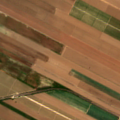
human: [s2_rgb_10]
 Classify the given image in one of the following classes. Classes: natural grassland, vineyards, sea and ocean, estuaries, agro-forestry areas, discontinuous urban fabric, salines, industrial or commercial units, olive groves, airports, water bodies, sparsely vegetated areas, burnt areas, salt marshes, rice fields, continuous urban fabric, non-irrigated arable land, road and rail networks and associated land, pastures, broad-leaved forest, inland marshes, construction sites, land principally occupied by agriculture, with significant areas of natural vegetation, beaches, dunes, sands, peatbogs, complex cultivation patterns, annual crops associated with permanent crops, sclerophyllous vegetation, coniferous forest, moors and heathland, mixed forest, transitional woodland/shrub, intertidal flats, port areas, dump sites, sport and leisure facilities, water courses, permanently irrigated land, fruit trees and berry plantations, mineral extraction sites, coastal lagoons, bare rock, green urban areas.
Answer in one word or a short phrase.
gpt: permanently irrigated land, vineyards